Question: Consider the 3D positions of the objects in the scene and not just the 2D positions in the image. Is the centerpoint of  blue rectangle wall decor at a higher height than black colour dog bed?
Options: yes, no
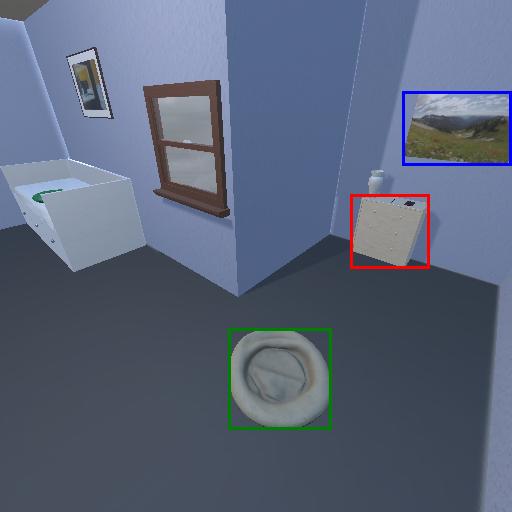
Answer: yes